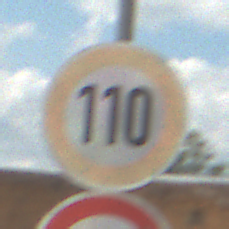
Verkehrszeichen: Geschwindigkeit110
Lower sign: Ueberholverbot
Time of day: Midday
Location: Outdoor (Suburban)
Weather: PartlyCloudy
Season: NotSpecified
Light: Natural